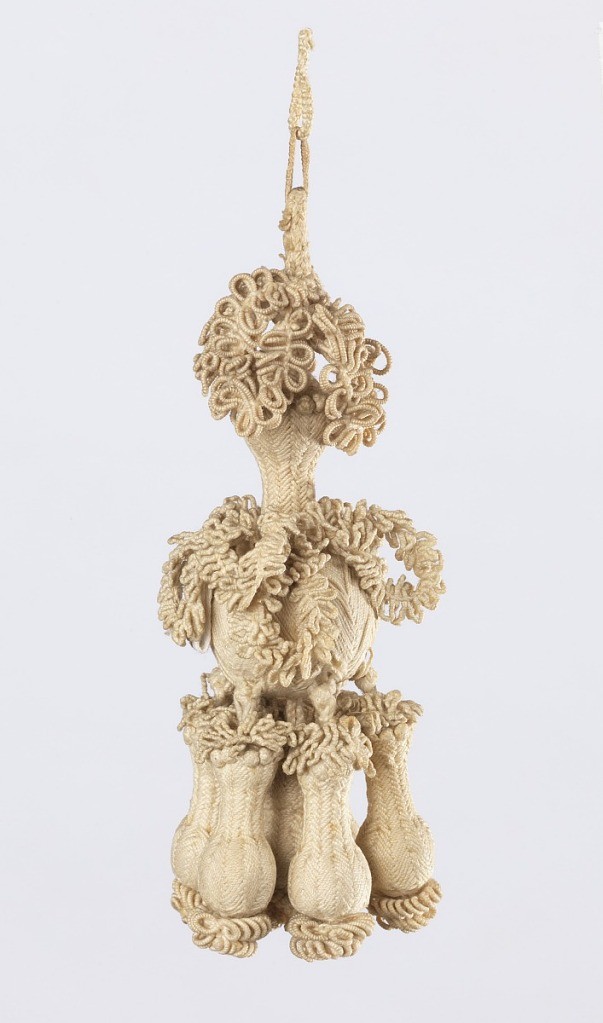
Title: Tassel
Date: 17th century
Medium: linen Technique: braided and knotted
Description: Linen tassel, braided and knotted. Double loops attached to short cord which terminates in a pear-shaped tassel, from which hang seven smaller tassels. Center tassel as well as smaller tassels show braiding at top and bottom.